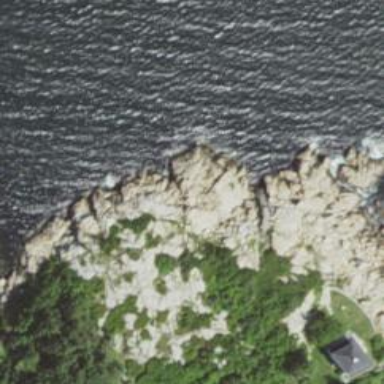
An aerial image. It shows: Cliff in nature.